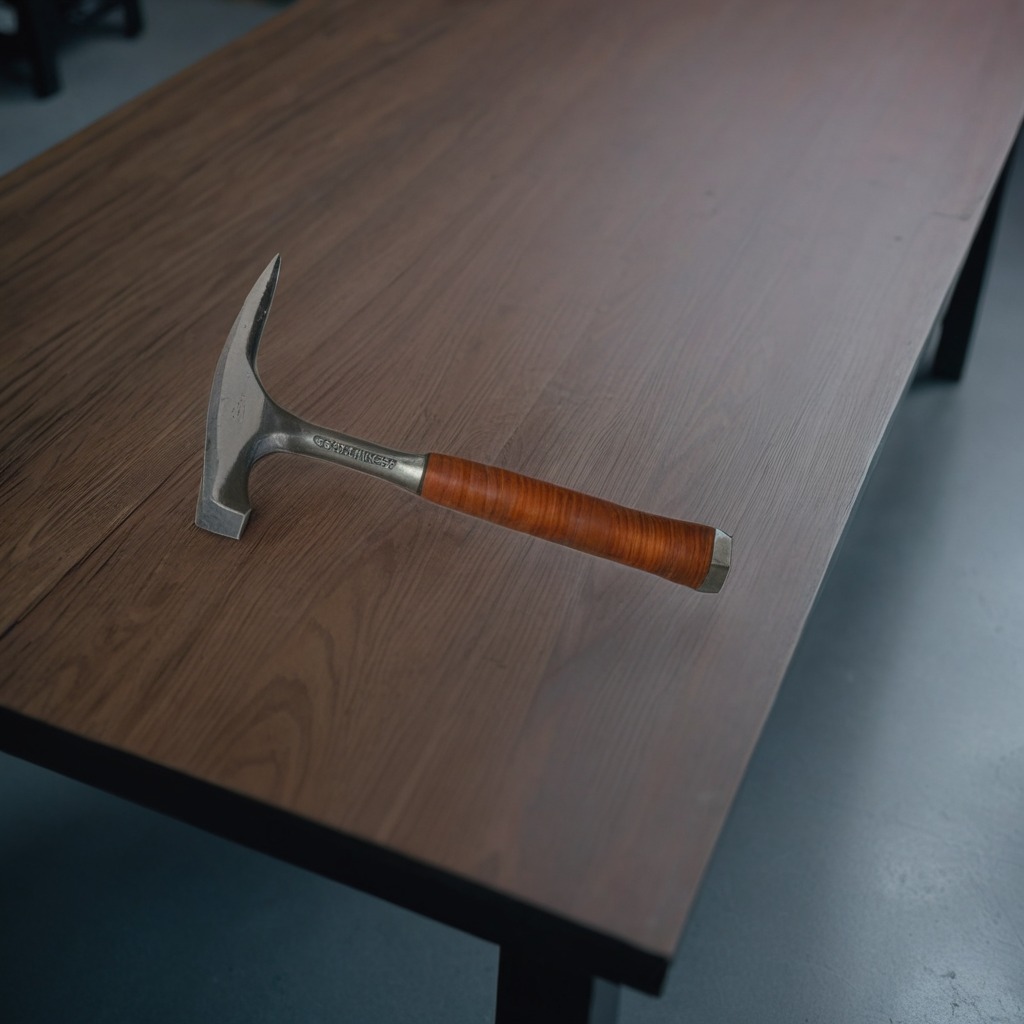
A hammer is lying on a table in a small garage at twilight.